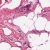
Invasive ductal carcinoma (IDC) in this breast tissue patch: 0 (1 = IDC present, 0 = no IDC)